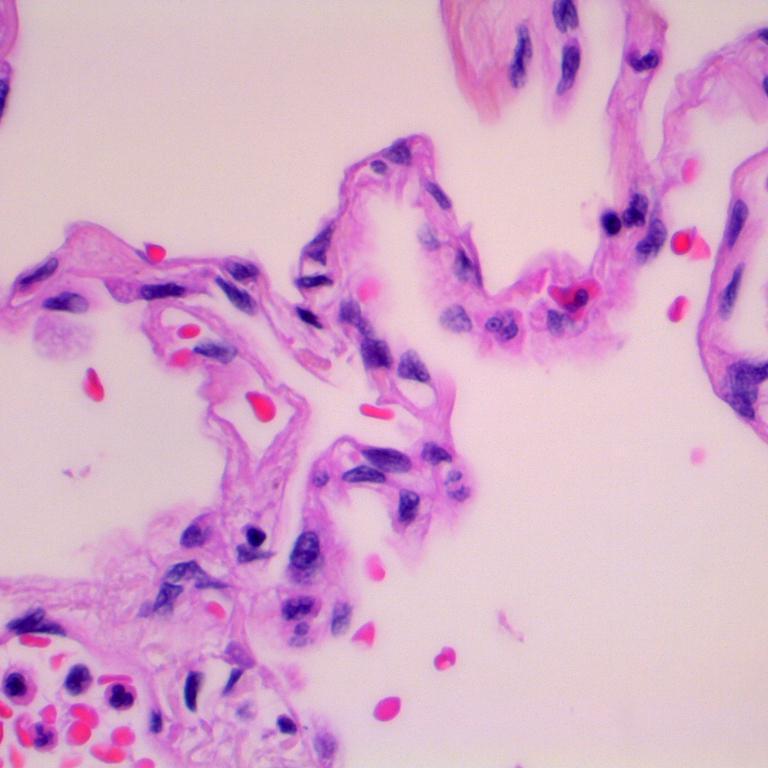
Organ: lung
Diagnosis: benign